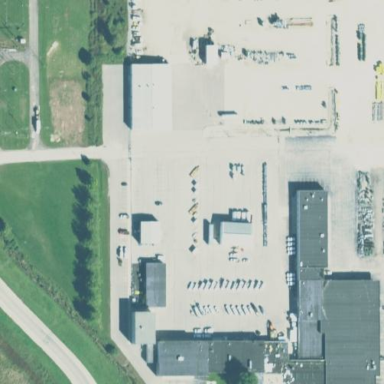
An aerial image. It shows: Utility area.